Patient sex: M
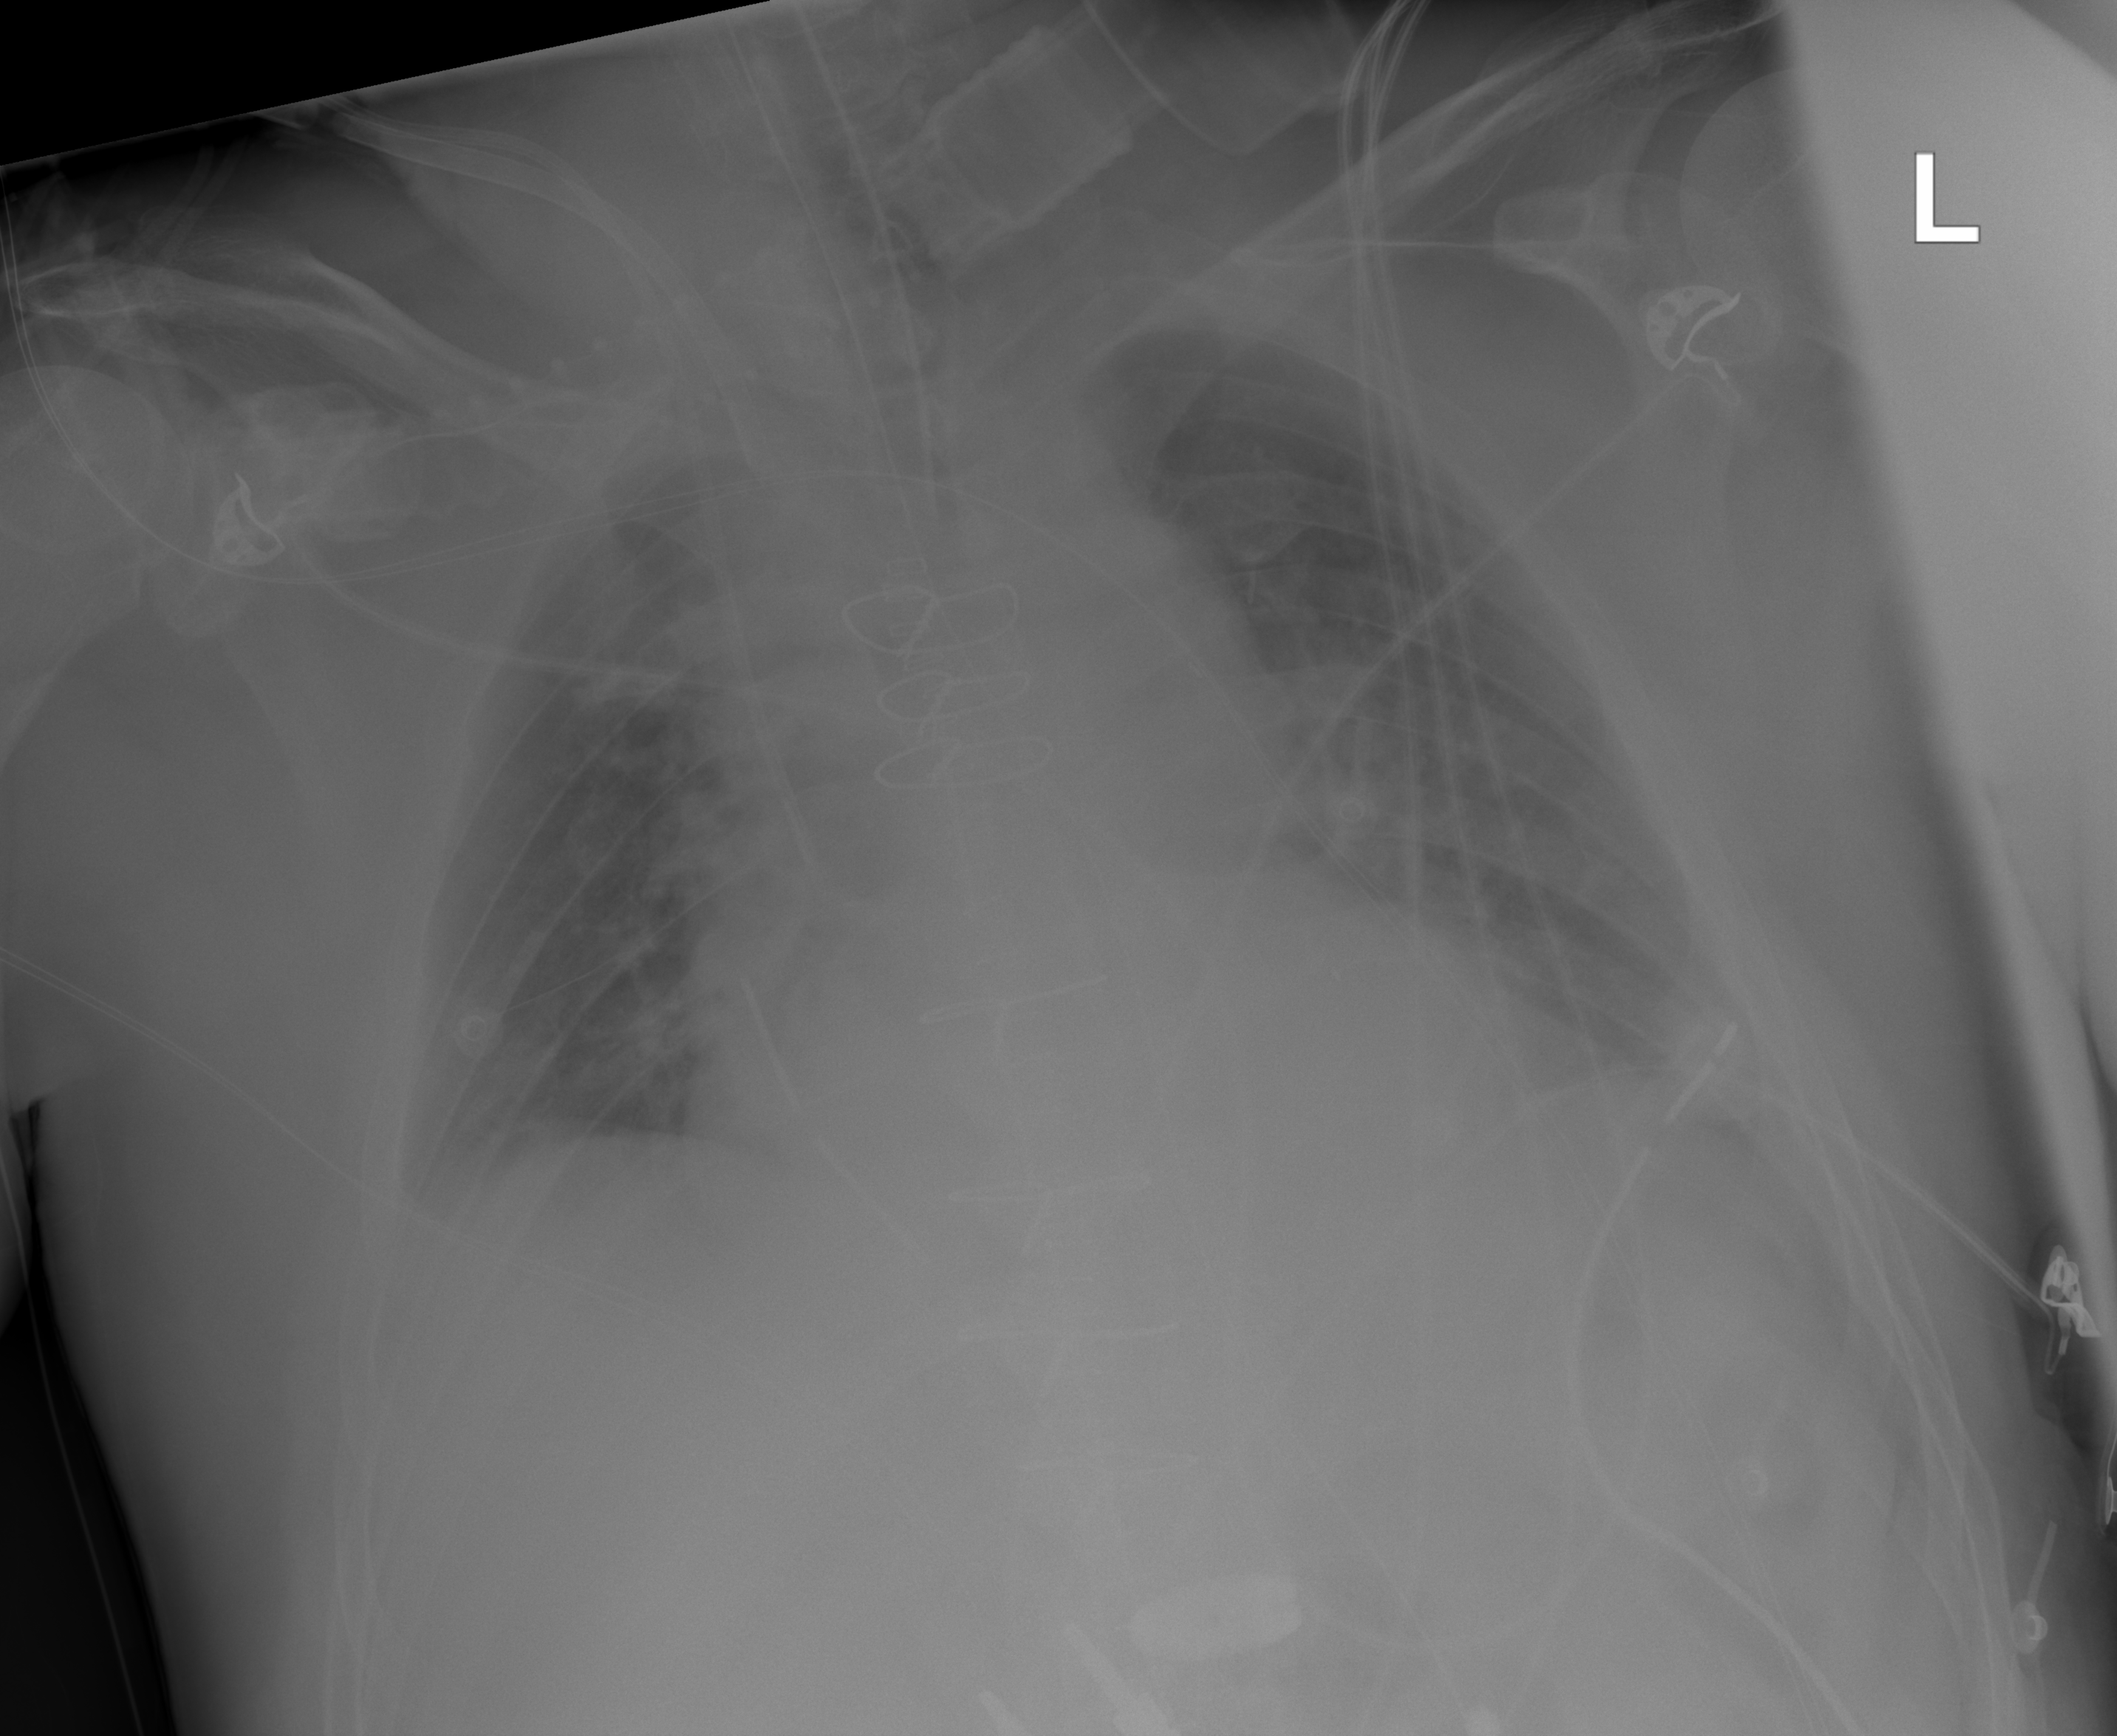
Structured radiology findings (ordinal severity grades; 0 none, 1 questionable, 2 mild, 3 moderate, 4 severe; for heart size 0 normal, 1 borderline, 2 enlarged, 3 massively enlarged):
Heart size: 2
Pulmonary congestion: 0
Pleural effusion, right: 0
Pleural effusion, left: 1
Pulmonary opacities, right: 0
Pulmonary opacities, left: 0
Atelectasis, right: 0
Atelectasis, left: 2